Group 1:
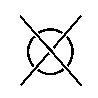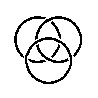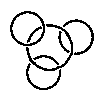
Group 2:
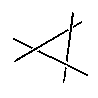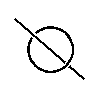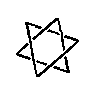
Rule separating the two groups: Each component can be assigned its own layer in the arrangement vs. there is no equivalent way of dividing the arrangement into layers.
Comments: Put differently, if the examples are imagined to be arrangements of rigid sticks/hoops/etc resting on a flat surface, positive examples include sticks/hoops/etc that could be picked up without disturbing the other objects.
Author: Leo Crabbe